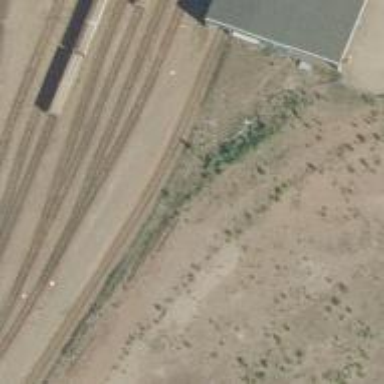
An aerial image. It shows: Railway spur service.